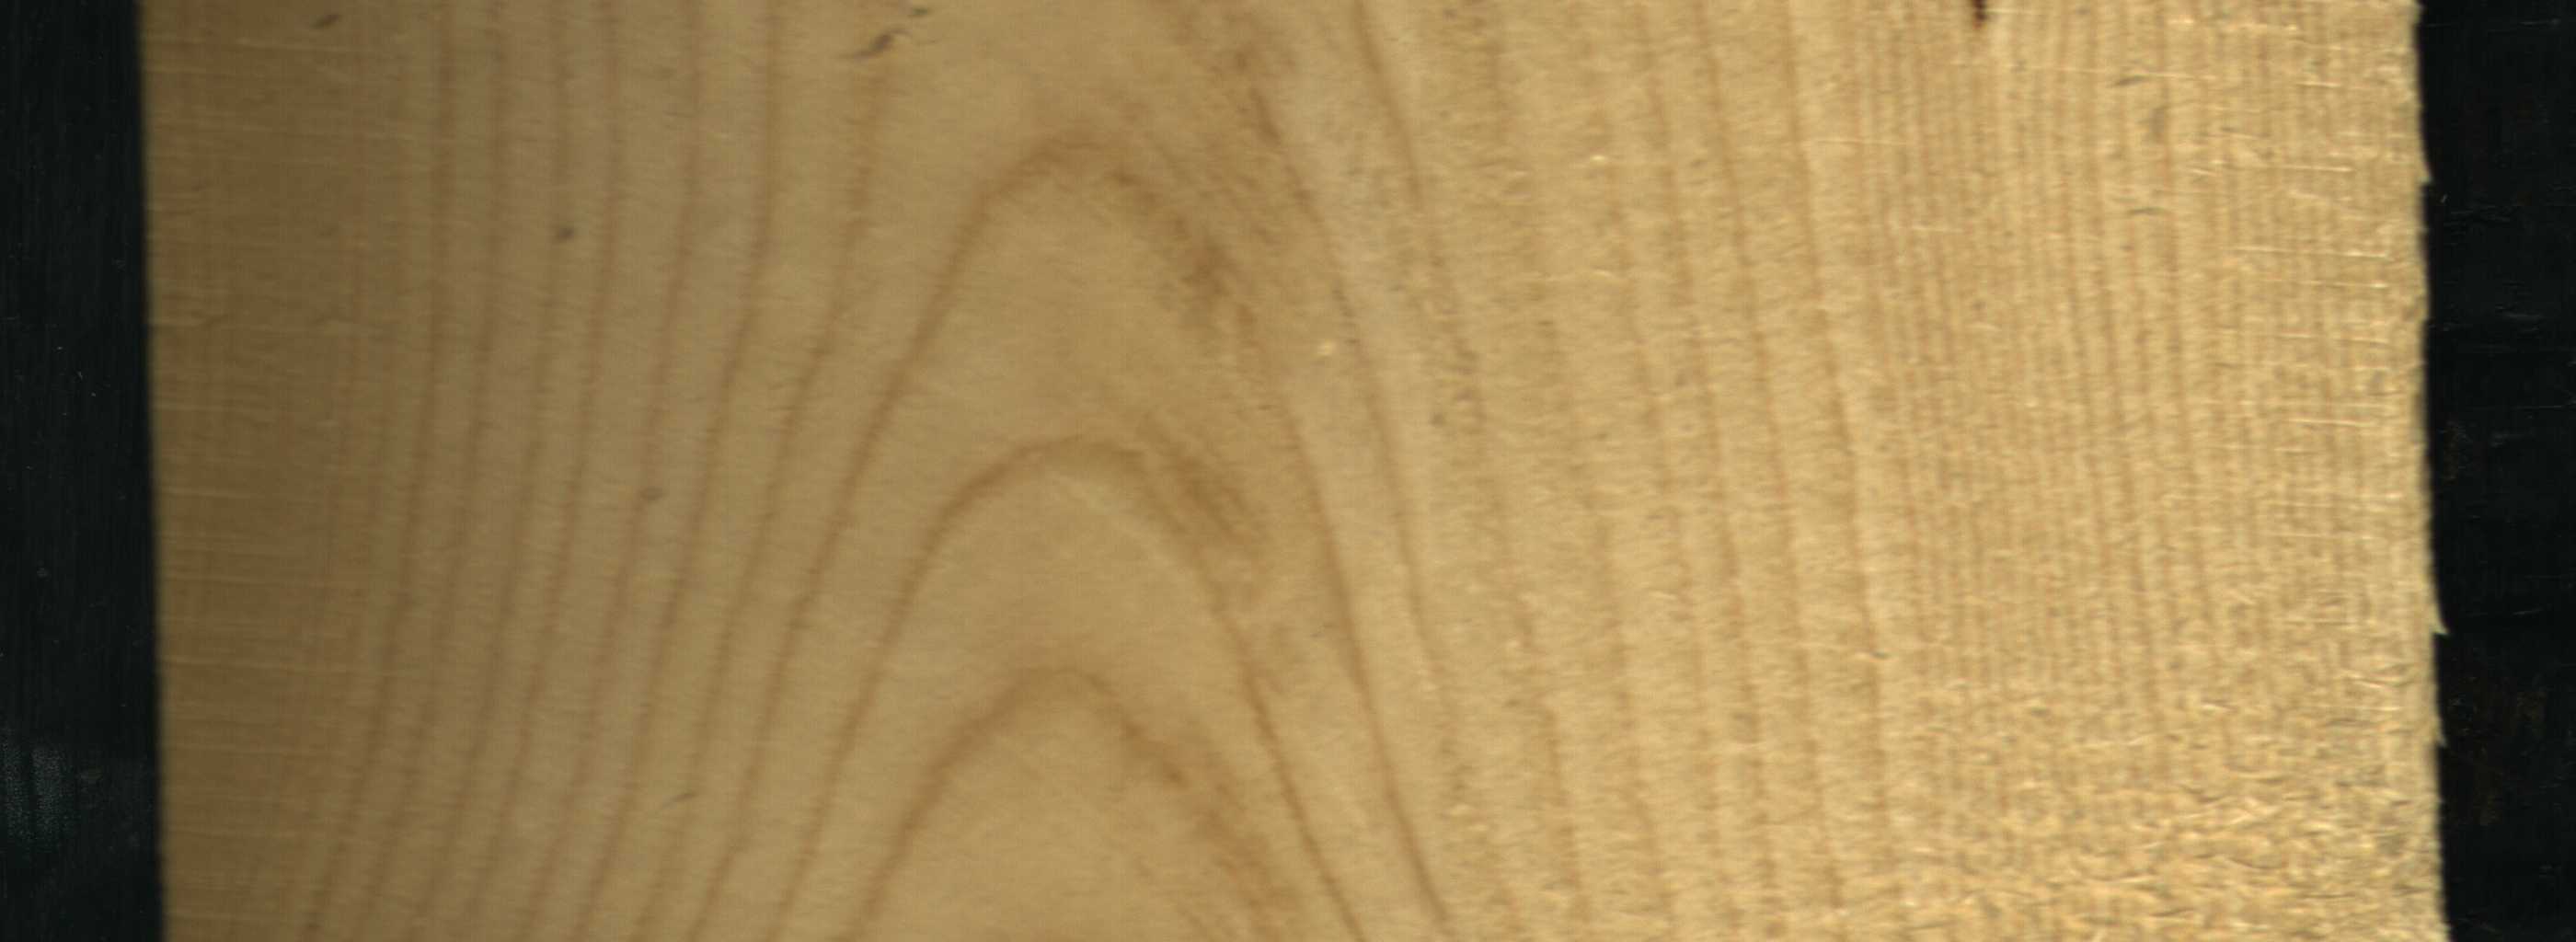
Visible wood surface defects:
resin